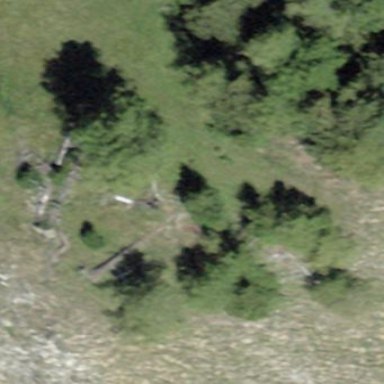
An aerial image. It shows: Forest area.